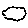
Label: cloud